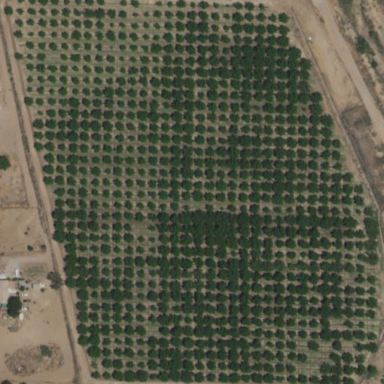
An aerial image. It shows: Orchard.